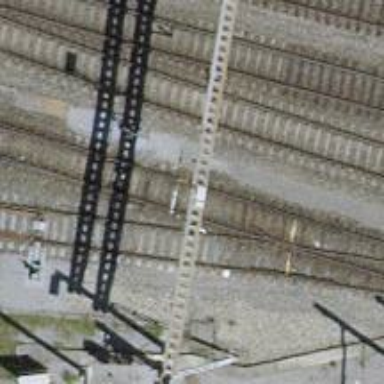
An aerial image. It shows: Railway switch.